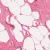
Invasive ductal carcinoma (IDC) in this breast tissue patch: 0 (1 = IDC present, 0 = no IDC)